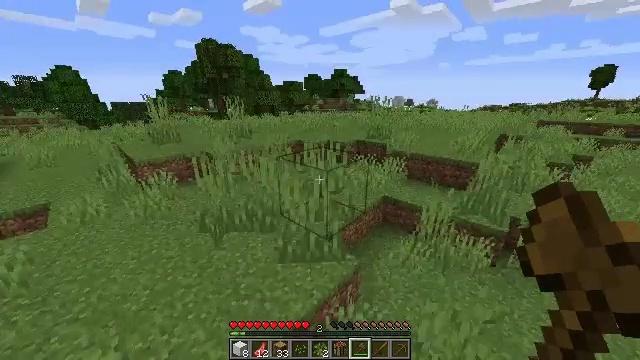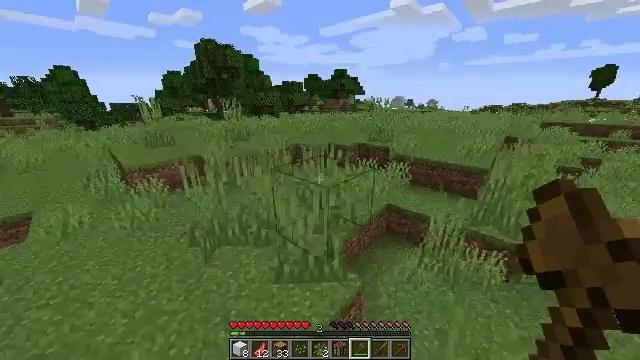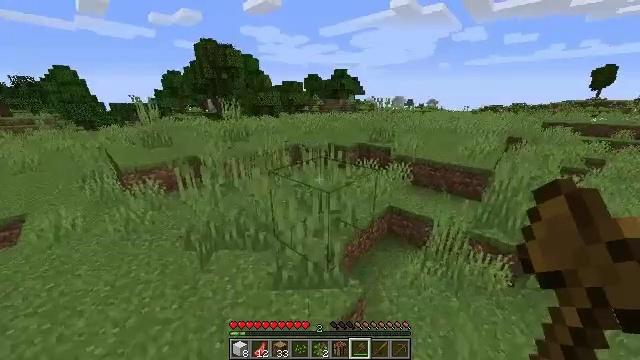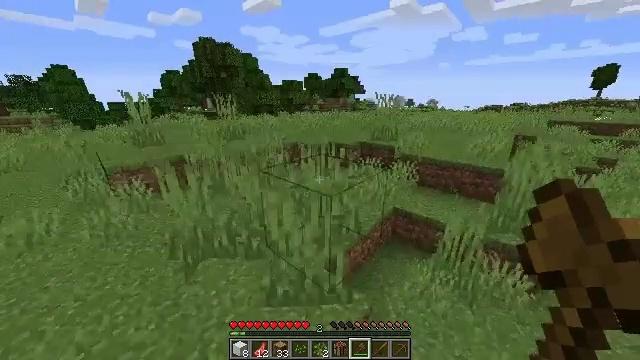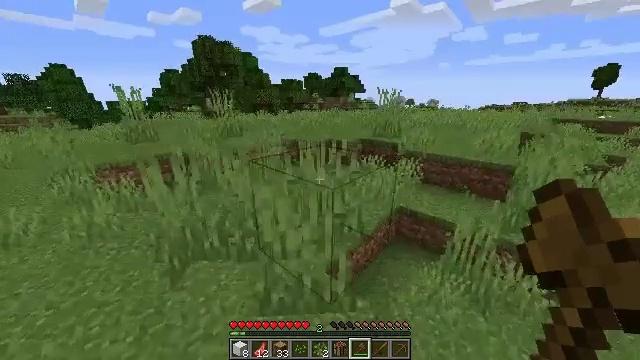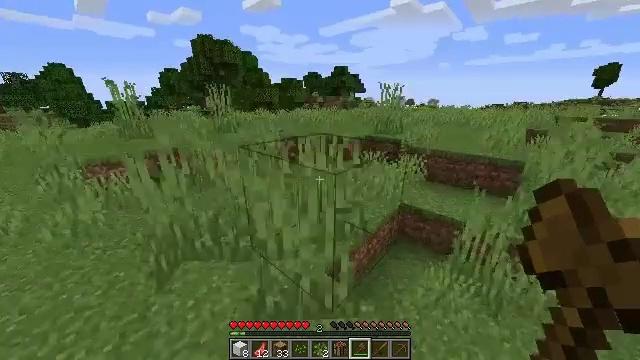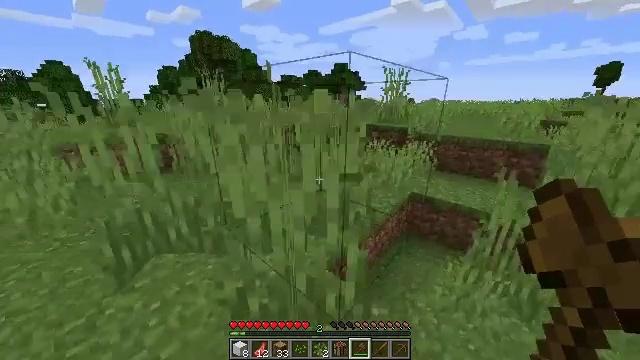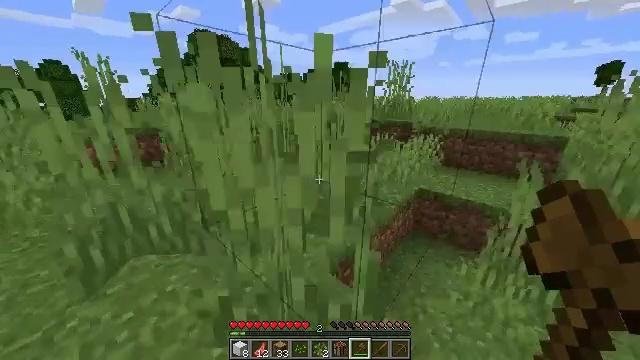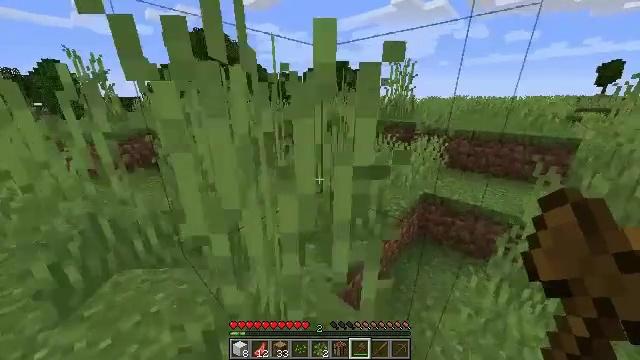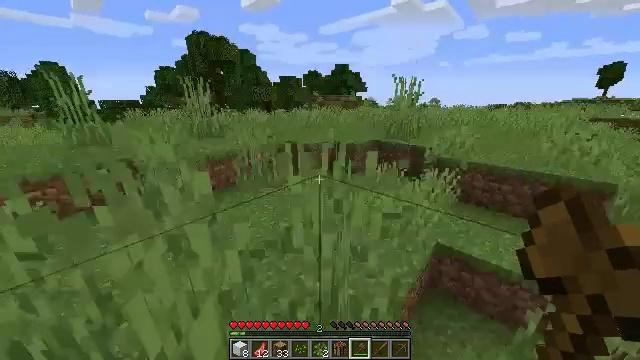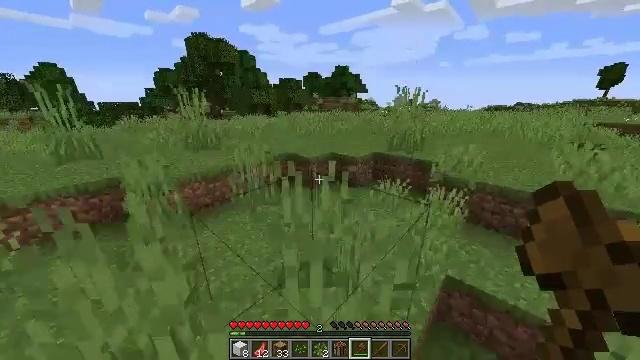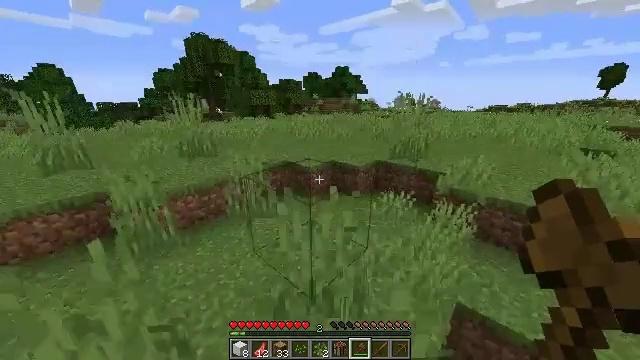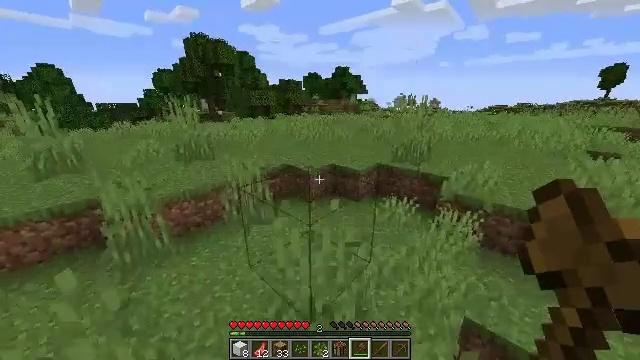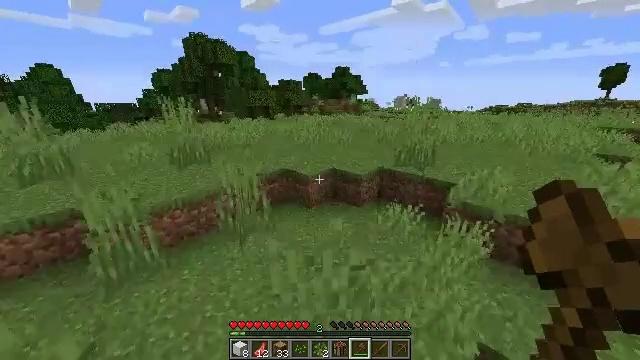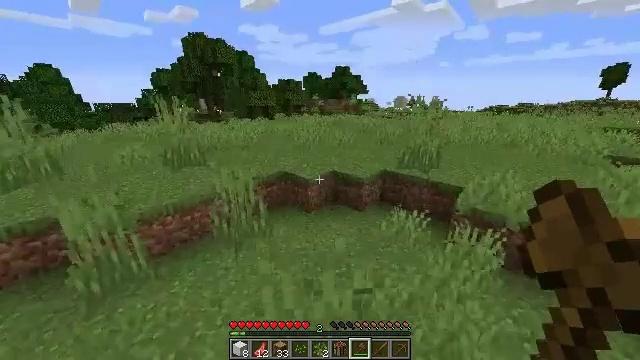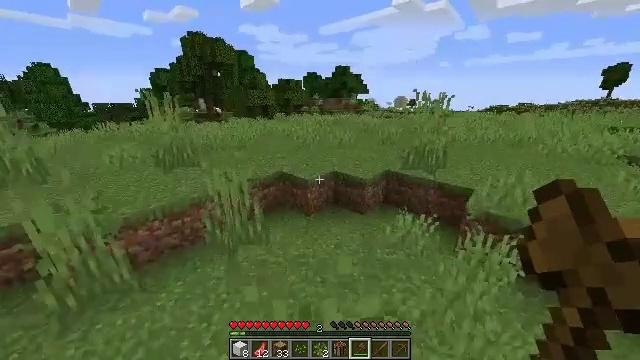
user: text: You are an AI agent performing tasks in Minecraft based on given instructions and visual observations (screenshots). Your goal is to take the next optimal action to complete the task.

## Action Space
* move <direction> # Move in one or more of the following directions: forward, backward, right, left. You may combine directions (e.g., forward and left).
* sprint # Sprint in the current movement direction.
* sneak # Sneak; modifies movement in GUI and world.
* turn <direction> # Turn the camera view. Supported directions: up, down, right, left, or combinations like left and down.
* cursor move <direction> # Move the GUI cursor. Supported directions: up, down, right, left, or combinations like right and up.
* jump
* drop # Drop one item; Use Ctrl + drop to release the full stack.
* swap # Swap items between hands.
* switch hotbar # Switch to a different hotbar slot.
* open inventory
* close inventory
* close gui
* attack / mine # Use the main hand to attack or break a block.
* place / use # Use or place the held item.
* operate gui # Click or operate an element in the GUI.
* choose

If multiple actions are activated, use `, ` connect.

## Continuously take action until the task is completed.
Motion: motion action
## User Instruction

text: Collect the brewing stand for reuse.
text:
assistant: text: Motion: move forward, jump
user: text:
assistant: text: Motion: move forward, jump
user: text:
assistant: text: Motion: move forward, jump
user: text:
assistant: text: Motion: move forward, jump
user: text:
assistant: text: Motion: move forward, jump
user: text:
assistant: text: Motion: move forward, jump
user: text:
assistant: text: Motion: move forward, jump
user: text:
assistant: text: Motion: move forward, jump
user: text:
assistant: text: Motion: move forward, jump
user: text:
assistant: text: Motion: move forward, jump
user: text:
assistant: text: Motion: move forward, jump
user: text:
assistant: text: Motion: move forward, jump
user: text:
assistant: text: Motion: move forward
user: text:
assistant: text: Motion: move forward
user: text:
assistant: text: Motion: move forward
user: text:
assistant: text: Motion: move forward
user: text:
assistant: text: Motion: move forward
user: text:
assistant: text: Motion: move forward, jump
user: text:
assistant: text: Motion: move forward, jump
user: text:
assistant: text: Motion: move forward, jump
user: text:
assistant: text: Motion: move forward, jump
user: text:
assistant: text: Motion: move forward, jump
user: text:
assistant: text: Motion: move forward, jump
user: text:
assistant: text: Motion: move forward, jump
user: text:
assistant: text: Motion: move forward, jump
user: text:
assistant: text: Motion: move forward, jump
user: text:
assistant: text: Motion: move forward, jump
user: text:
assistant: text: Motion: move forward, jump
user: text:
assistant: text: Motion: move forward, jump
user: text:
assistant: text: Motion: move forward, jump